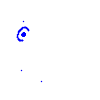
Particle: electron